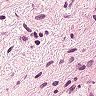
Metastatic tissue present: no